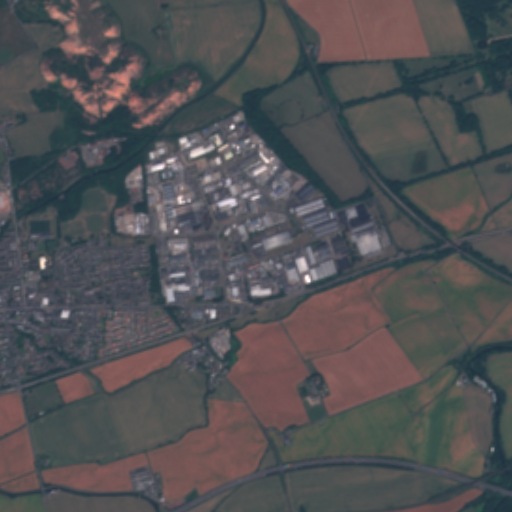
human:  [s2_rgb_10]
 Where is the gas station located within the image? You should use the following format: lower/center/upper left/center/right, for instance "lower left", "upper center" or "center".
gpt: The gas station is located in the center of the image.
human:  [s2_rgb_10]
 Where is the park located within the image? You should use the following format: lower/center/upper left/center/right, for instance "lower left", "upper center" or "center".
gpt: The park is located in the lower left of the image.
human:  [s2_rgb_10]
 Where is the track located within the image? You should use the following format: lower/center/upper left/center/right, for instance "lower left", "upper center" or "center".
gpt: The track is located in the center left of the image.
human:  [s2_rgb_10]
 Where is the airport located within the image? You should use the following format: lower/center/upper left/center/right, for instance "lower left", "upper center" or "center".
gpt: There is no airport in the image.